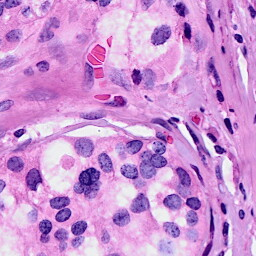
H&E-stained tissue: Breast